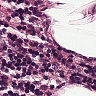
Metastatic tissue present: no